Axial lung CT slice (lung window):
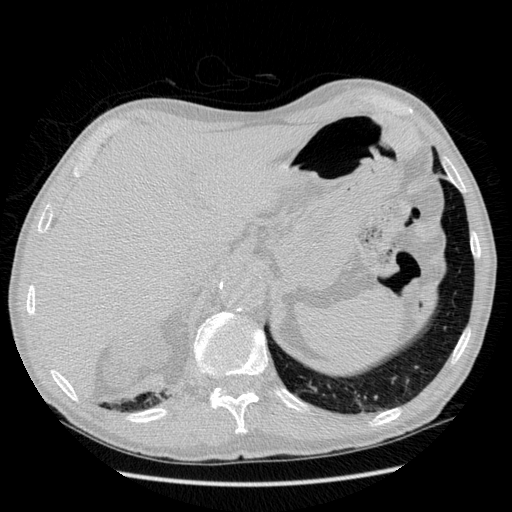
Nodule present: no